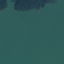
Land use / land cover class: SeaLake